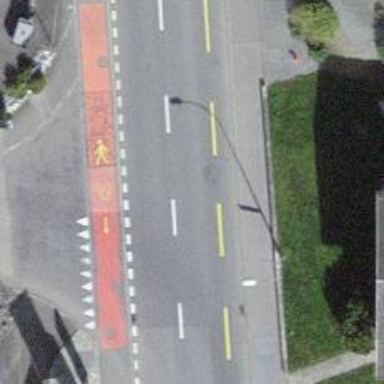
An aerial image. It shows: Residential road with asphalt surface. There is separate lane for cycling on the left and sidewalks on both sides.